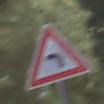
Verkehrszeichen: KurveLinks
Umgebung: Outdoor, Suburban
Tageszeit: MorningAfternoon
Wetter: PartlyCloudy
Licht: Natural
Jahreszeit: NotSpecified
Kontrast: LowContrast